Question: Im sorry but im just learning c, probably its easy to fix but i dont know how
In the code i just have 1 printf but in the terminal shows the same question 2 times. But finally the result is correct.
'''
#include <stdio.h>
#include <math.h>
double lfDemanaTaxa(){
double i;
double d;
printf("Quant es la taxa interes nominal?
");
scanf("%lf",&i);
d = i/100;
return d;
}
double lfDemanaMensualitat(){
double n;
scanf("%lf",&n);
return n;
}
int main(){
double a,b,c,TAE;
a = (1+lfDemanaTaxa()/lfDemanaMensualitat());
b = pow(a,lfDemanaMensualitat());
c = b -1;
TAE = c * 100;
printf("El TAE total es %.2lf%%
", TAE);
return 0;
}
'''

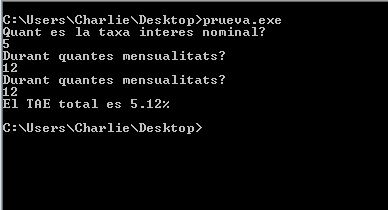
Answer: You call the 'lfDemanaMensualitat()' function twice, and it does one call to 'printf()', so of course you're going to have two print-outs.
If you wanted to only call it once and store the value, you can something like this:
'''
const double t = lfDemanaMensualitat();
const double a = (1 + lfDemanaTaxa()) / t;
const double b = pow(a, t);
'''
And then compute 'c' and 'TAE' like you already do. This just saves the result of 'lfDemanaMensualitat()' in a temporary variable called 't'.
By the way you should know that 'scanf()' can fail, if the user enters things that don't match the specified conversion. You must check the return value to make sure it succeeded before relying on the input.